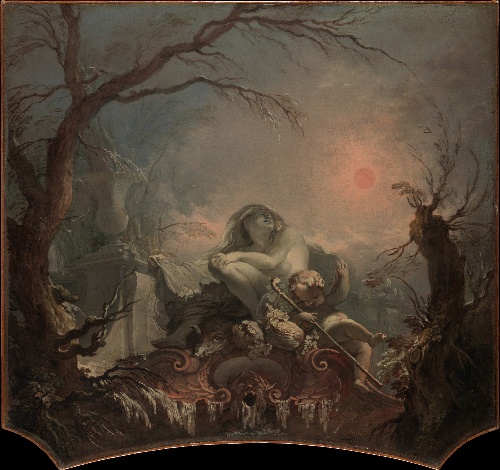
Title: Allegory of Winter
Artist: Jacques de La Joue the Younger
Artist bio: French, Paris 1686–1761 Paris
Object type: Painting, overdoor
Classification: Paintings
Medium: Oil on canvas
Dimensions: Irregular, 39 1/4 x 41 5/8 in. (99.7 x 105.7 cm)
Department: European Paintings
Credit line: Gift of J. Pierpont Morgan, 1906
Accession year: 1907
Repository: Metropolitan Museum of Art, New York, NY
Tags: Children|Female Nudes|Sun|Winter